Question: I'm using Installshield 2011 to create an installer and it create an output installer whose icon is something that I want to replace one of my own. How can I do it?

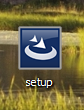
Answer: I found this in the <URL> - does this work for you?
>
1. In the View List under Media, click Releases.
2. In the Releases explorer, click the your release.
3. Click the Setup.exe tab.
4. In the Setup.exe Icon File setting, specify the fully qualified name of the file that contains the icon that InstallShield should use when it creates the Setup.exe file at build time.